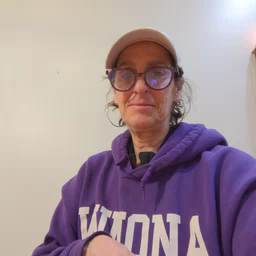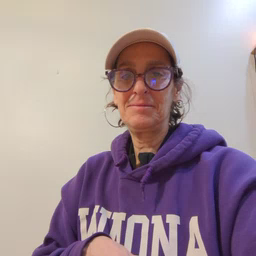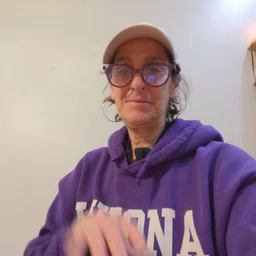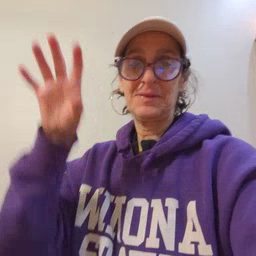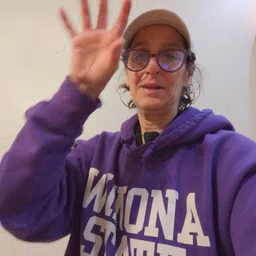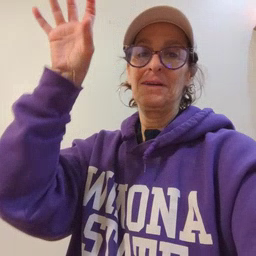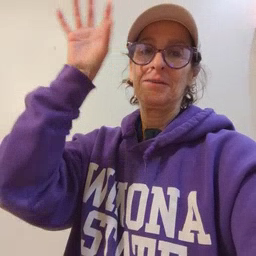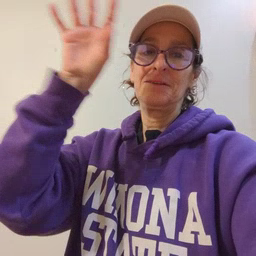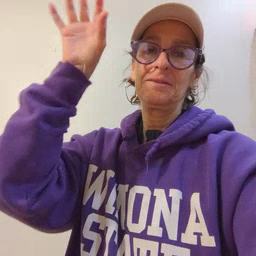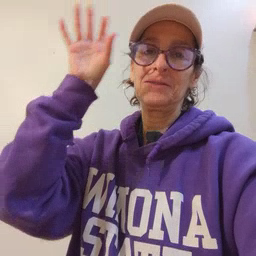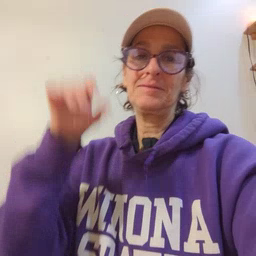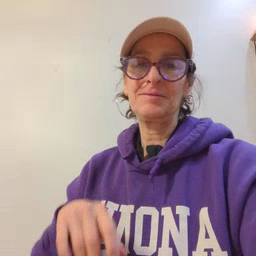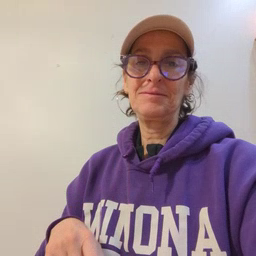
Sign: cloud